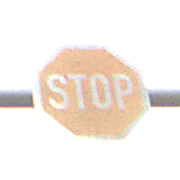
Verkehrszeichen: Stop
Umgebung: Outdoor, Suburban
Tageszeit: MorningAfternoon
Wetter: Overcast
Licht: Natural
Jahreszeit: NotSpecified
Kontrast: LowContrast